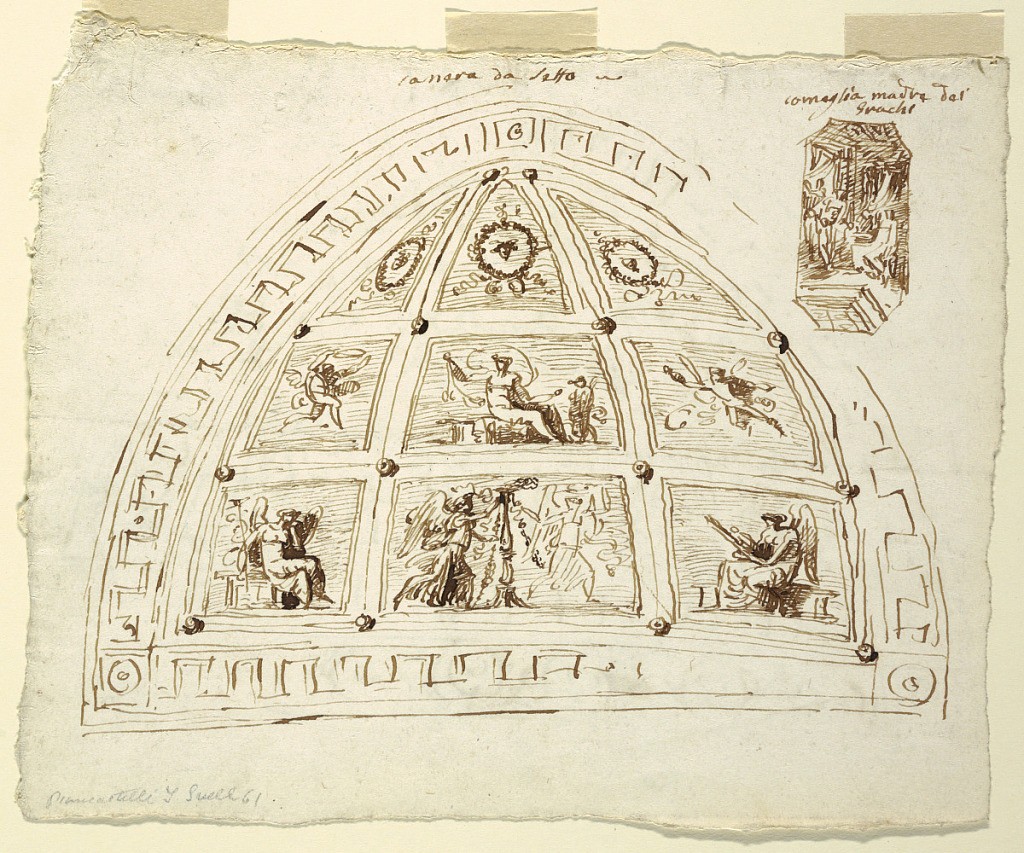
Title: Ceiling Vault Decoration, Camera da Letto, Sala di Cornelia di Palazzo Cavina, Faenza
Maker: Felice Giani, Italian, 1758–1823
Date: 1816
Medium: Pen and ink on laid paper
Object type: Drawing
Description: Decoration for vaulted ceiling. Fret band and frame subdivided into nine panels. Lower rows: quadrangular panels decorated with flying genii; central panel shows seated woman  and putto.  Top row: triangular panels decorated with wreaths and masks. Inscribed in ink, above drawing: Camera da letto. In right corner, sketch in octagonal panel; Cornelia sitting in room with two standing figures. Inscribed above, in ink: corneglia madre dei/ grachi. Verso: sketch with variation of decoration. Below, one more framing frieze with rinceaux. Central panel, second row: Venus with putto holding looking-glass. Bottom row: panels decorated with dancing women and children beside candelabrum.